Field crop: maize
Growth stage: 2
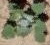
Species: chenopodium